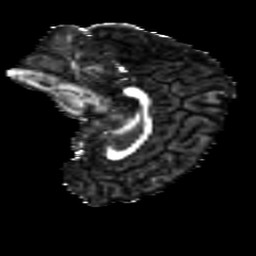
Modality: FA
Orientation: sagittal
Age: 10
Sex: male
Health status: ill
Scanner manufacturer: ge
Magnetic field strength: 3 T
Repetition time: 7.5 s
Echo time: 0.079 s